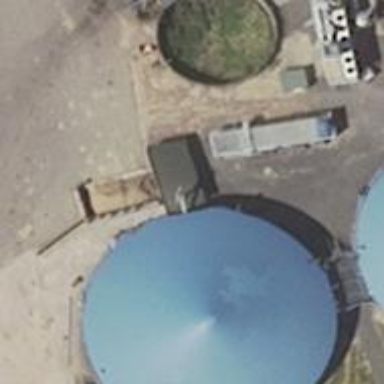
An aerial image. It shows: Digester building.